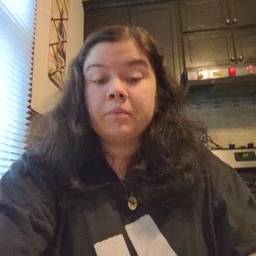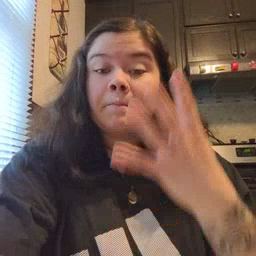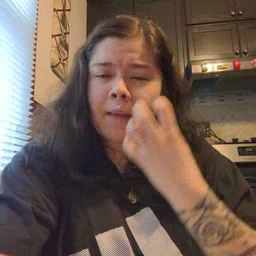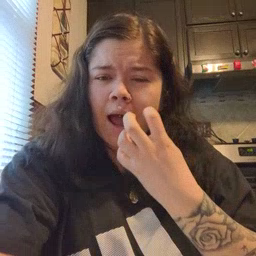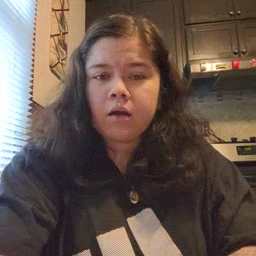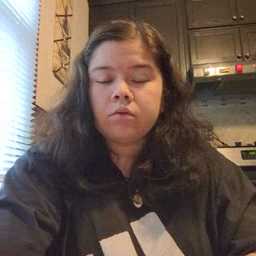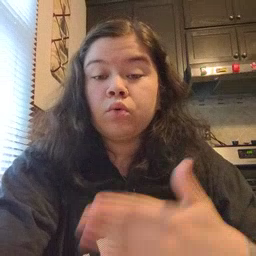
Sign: mad